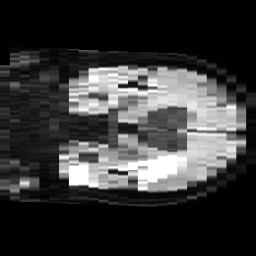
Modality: TRACE
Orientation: coronal
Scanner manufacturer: philips
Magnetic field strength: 3 T
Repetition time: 4.113 s
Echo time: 0.06054 s